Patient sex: M
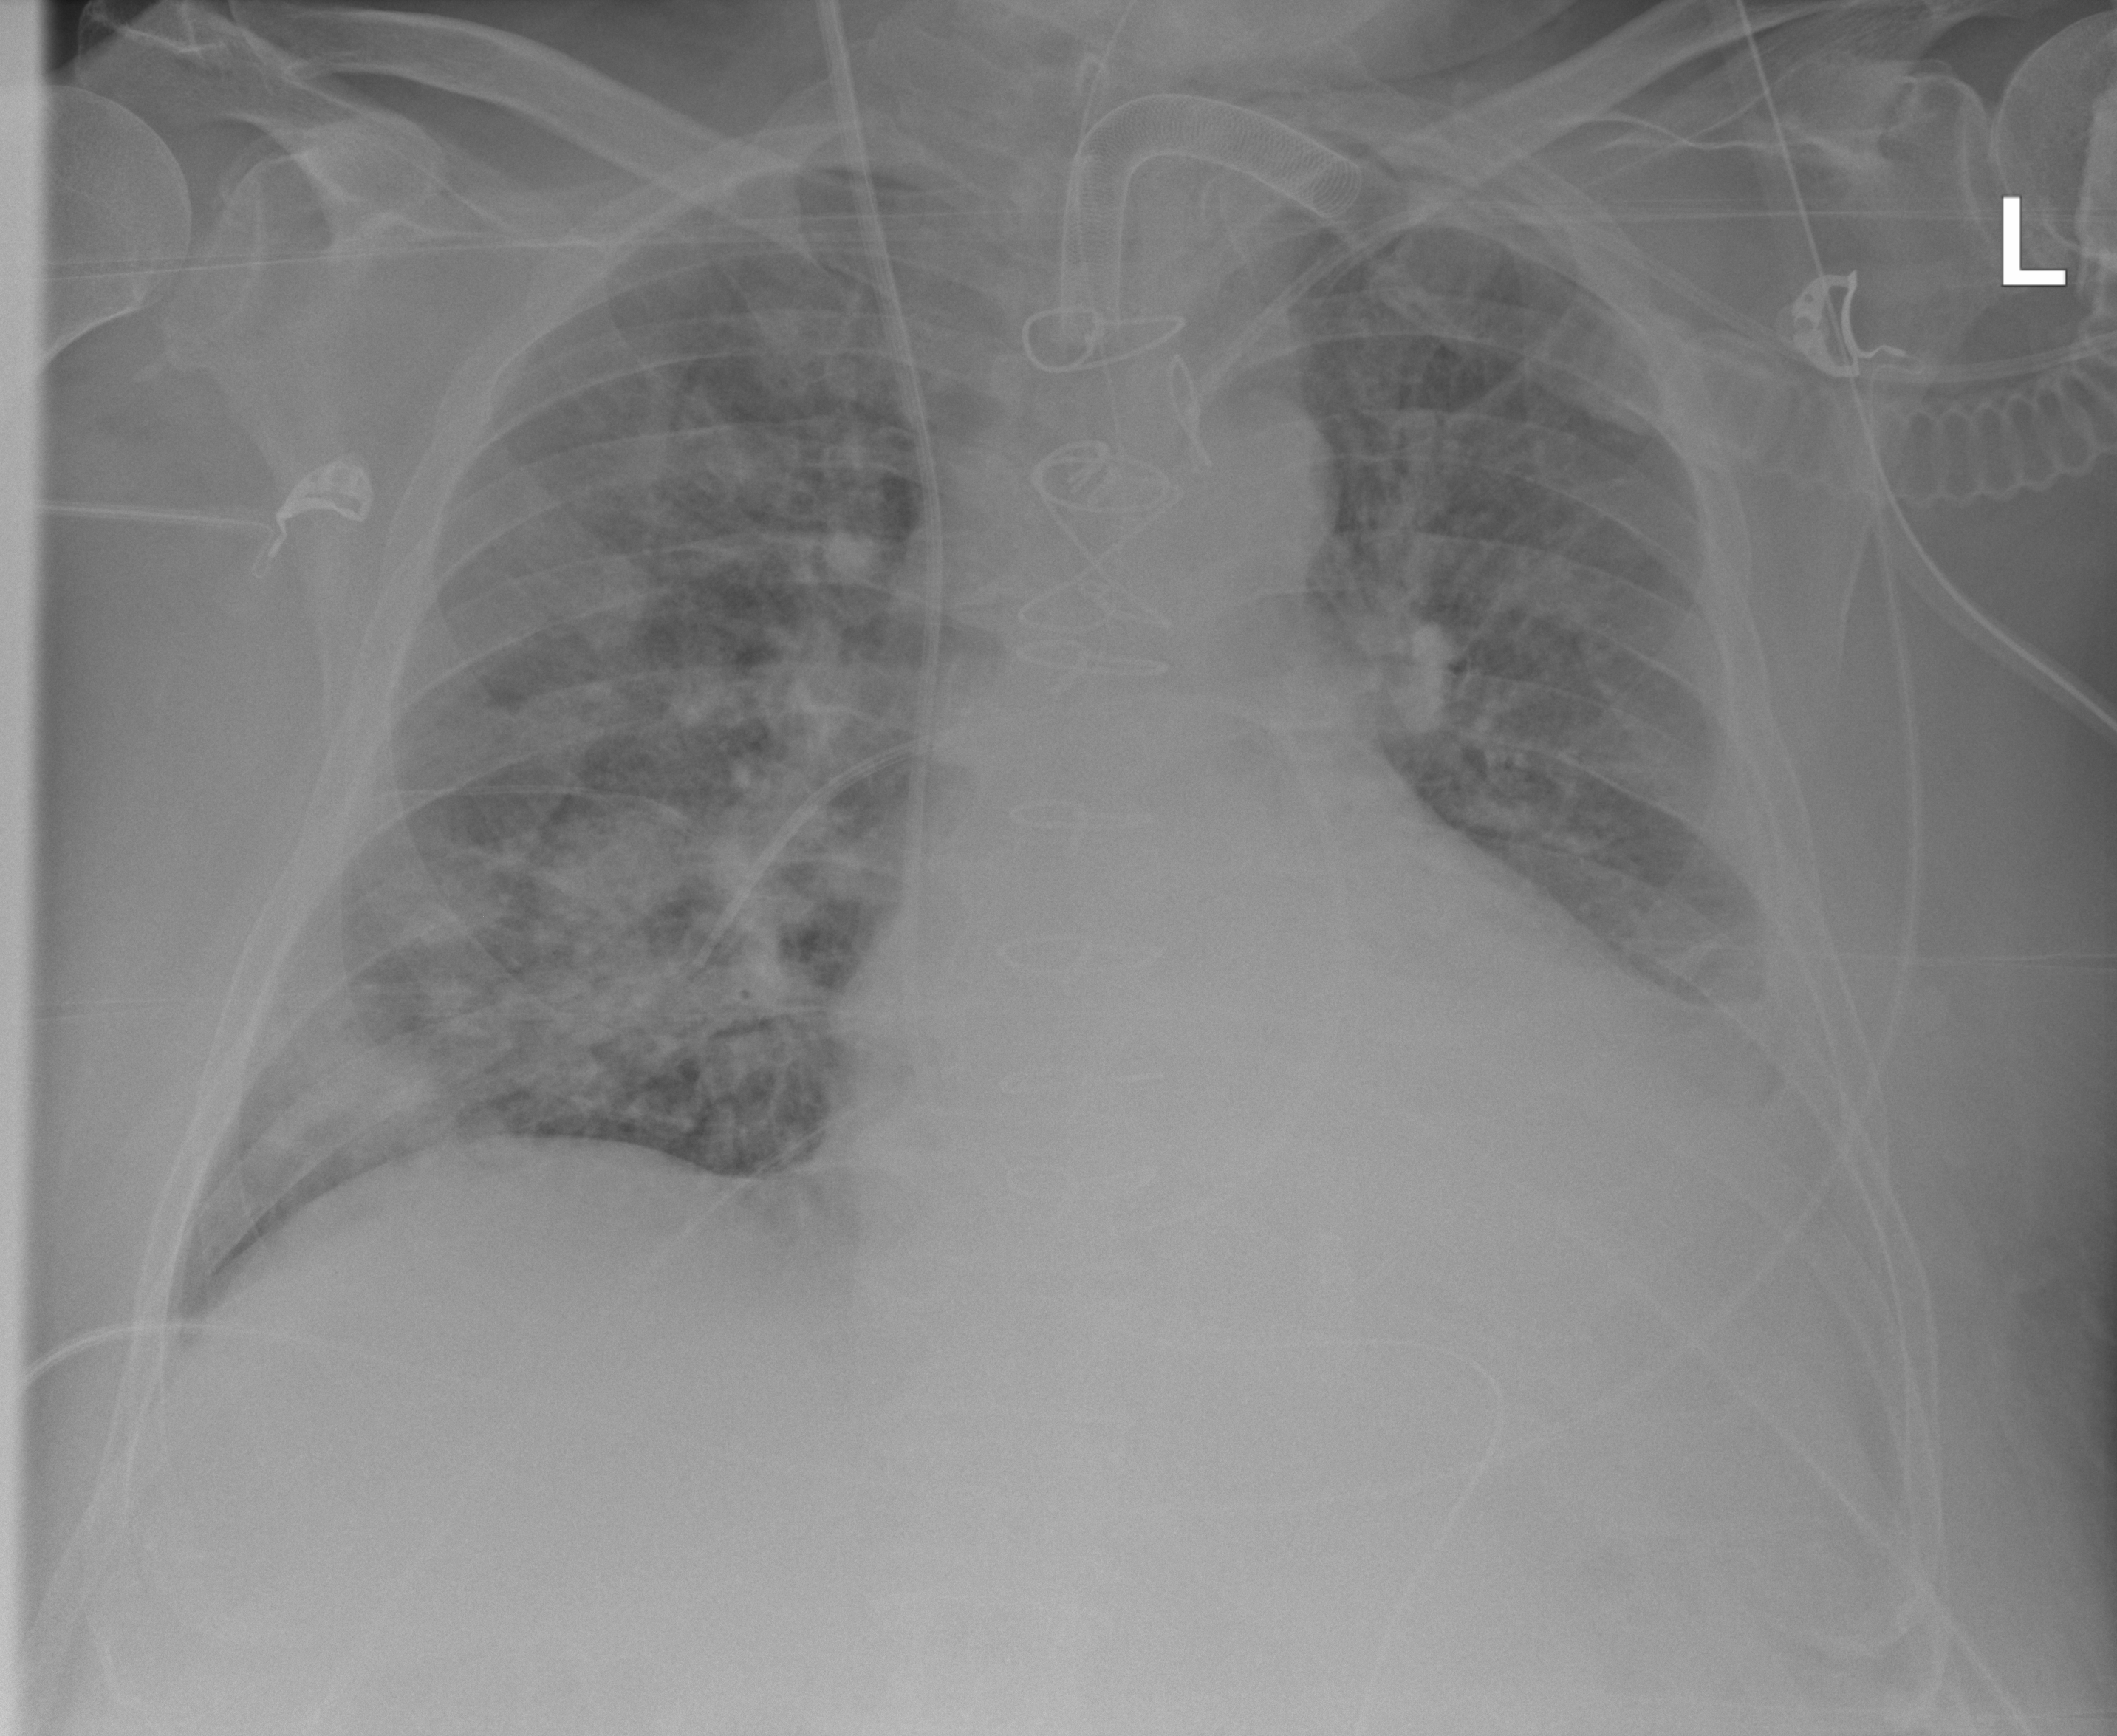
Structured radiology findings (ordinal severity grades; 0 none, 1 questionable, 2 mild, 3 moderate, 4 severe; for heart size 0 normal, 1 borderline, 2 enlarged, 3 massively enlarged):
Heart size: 2
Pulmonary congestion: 2
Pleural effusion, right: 0
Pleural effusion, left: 3
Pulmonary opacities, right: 3
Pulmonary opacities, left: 2
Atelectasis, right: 2
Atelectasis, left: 2